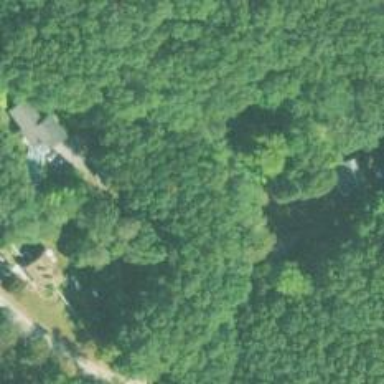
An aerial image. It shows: Residential driveway.